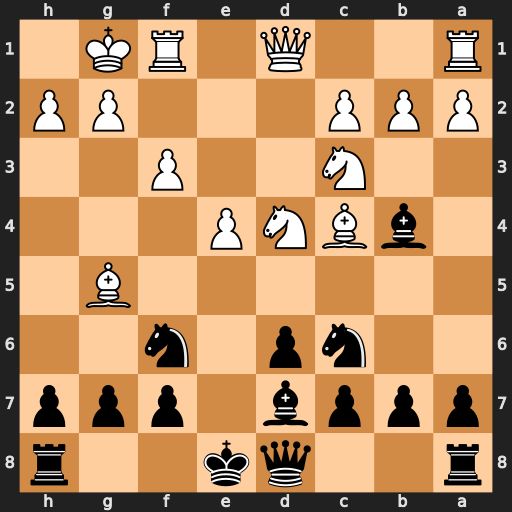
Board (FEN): r2qk2r/pppb1ppp/2np1n2/6B1/1bBNP3/2N2P2/PPP3PP/R2Q1RK1
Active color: b
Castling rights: kq
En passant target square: -
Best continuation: Nxd4 Bxf6 gxf6